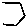
Label: hexagon